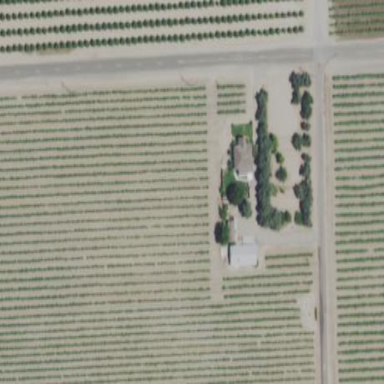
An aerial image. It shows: Vineyard with grape crops.